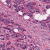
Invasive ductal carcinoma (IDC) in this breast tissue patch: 1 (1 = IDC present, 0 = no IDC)